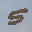
Label: 5